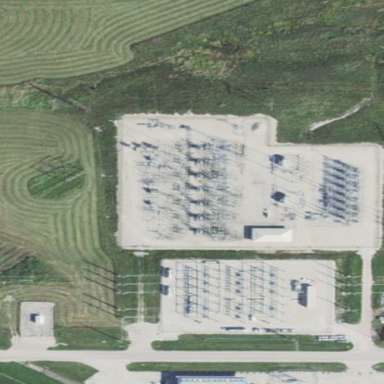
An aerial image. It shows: Transmission level substation.